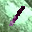
Label: 1